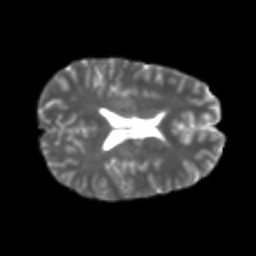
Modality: T2w
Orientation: axial
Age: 20
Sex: male
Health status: healthy
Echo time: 0.074 s